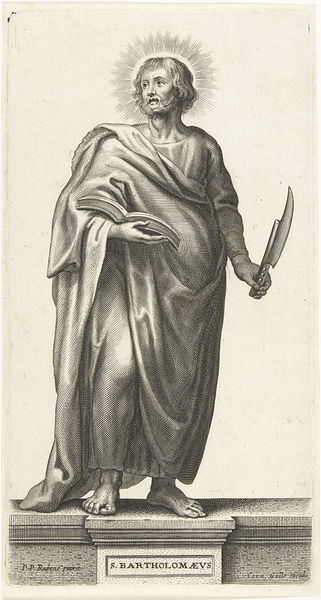
Titel: Heilige Bartholomeus
Künstler: Petrus Clouwet
Standort: Amsterdam
Institution: Rijksmuseum
Schlagwörter: mann, zeichnung, bart, messer, haare, statue, füße, buch, schwert, schein, muskel, heilig, zeichung, apostel, ste, münch, bartholomeus, batholomew, fü00e